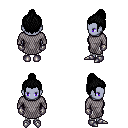
a pixel art fantasy rpg character, female body template, dark elf, purple skin, chain mail, white pants, black short topknot hairstyle, metal gloves, metal boots, four views (front, back, left, right), 2x2 character sprite sheet, small pixel art, hard edges, no anti-aliasing